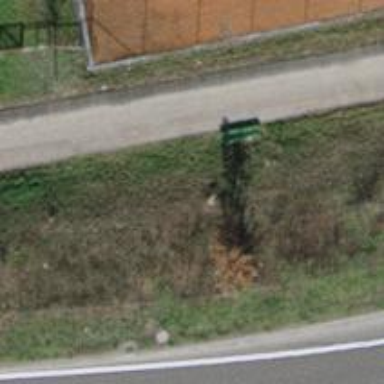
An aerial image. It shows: Bench.